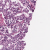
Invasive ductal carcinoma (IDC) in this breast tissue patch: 1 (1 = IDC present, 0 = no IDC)